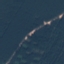
Land use / land cover: Forest